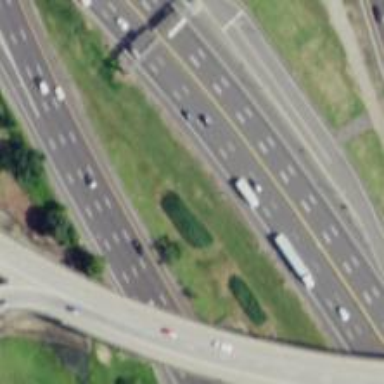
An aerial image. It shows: Motorway.